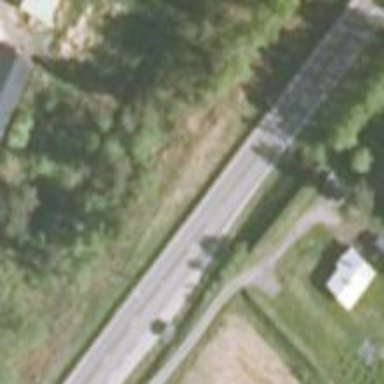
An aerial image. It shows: Asphalt road classified as trunk highway.